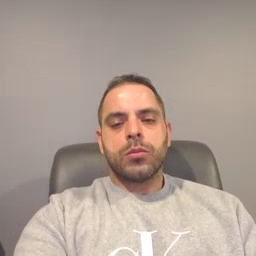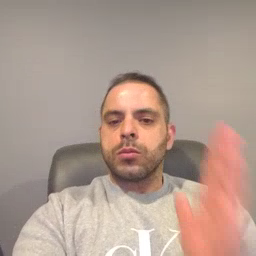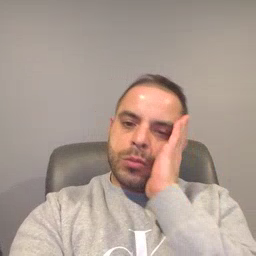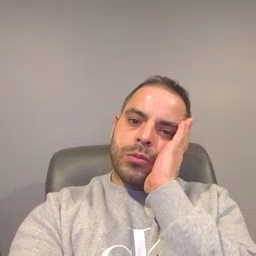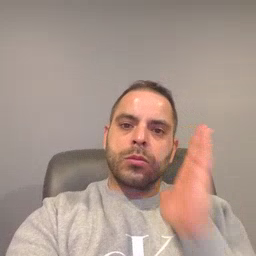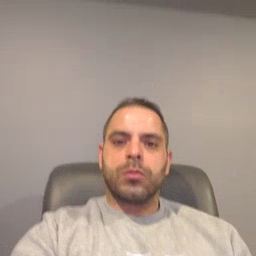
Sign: bedroom